【题型】填空题　【知识点】平面几何　【难度】easy
如图，已知 $\triangle ADC$ 的面积为 $5$，$AD$ 平分 $\angle BAC$，且 $AD \perp BD$ 于点 $D$，那么 $\triangle ABC$ 的面积为 \_\_\_\_\_\_。

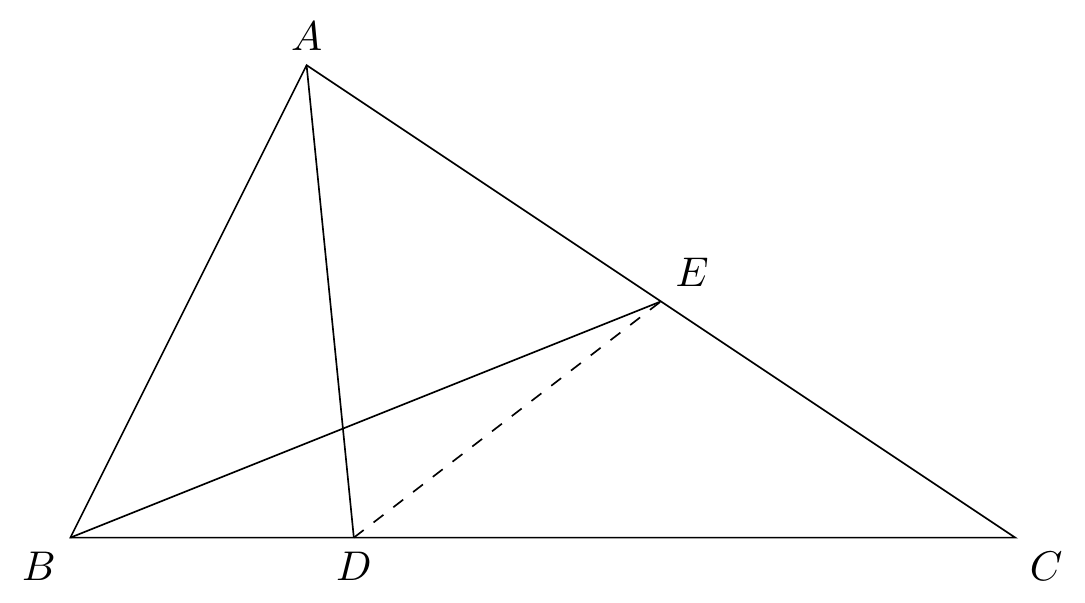
【解答】
延长 $BD$，交 $AC$ 于点 $E$，

$\because AD$ 平分 $\angle BAE$，

$\therefore \angle BAD = \angle EAD$。

$\because \angle ADB = \angle ADE $，$AD = AD$，

$\therefore \triangle ABD \cong \triangle AED \ $，

$\therefore BD = DE$，

$\therefore S_{\triangle BCD} = S_{\triangle CDE}$，

$\therefore S_{\triangle ADE} + S_{\triangle CDE} = S_{\triangle ABD} + S_{\triangle BCD} = 5$，

$\therefore S_{\triangle ABC} = 2 S_{\triangle ADC} = 10$。

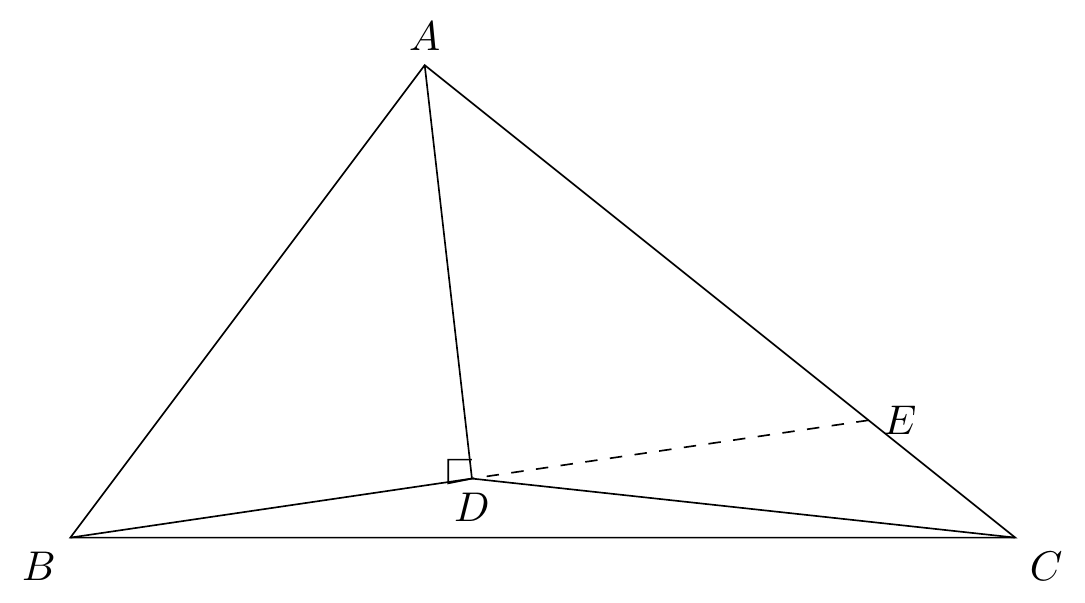